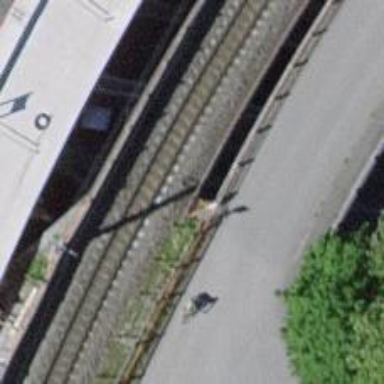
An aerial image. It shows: Narrow-gauge railway bridge with electrified contact lines over single track.